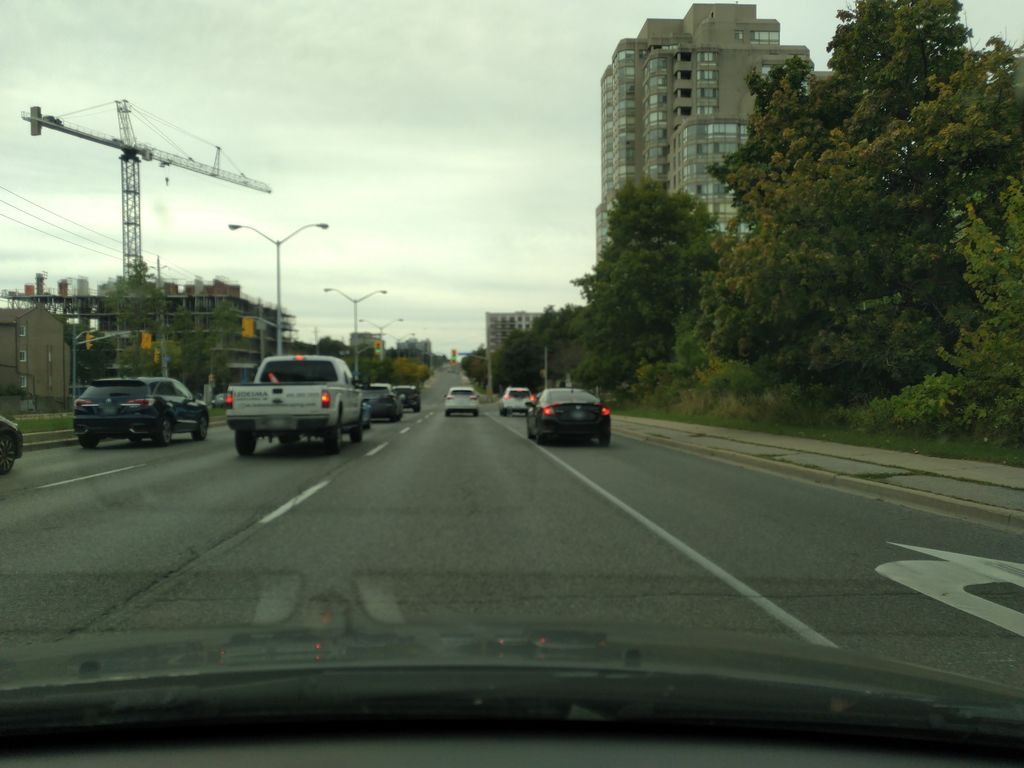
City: toronto